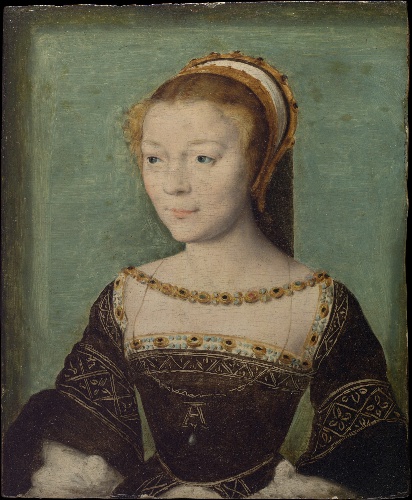
Title: Anne de Pisseleu (1508–1576), Duchesse d'Étampes
Artist: Corneille de Lyon
Artist bio: Netherlandish, The Hague, active by 1533–died 1575 Lyons
Date: ca. 1535–40
Object type: Painting
Classification: Paintings
Medium: Oil on wood
Dimensions: 7 x 5 5/8 in. (17.8 x 14.3 cm)
Department: European Paintings
Credit line: H. O. Havemeyer Collection, Bequest of Mrs. H. O. Havemeyer, 1929
Accession year: 1929
Repository: Metropolitan Museum of Art, New York, NY
Tags: Portraits|Women